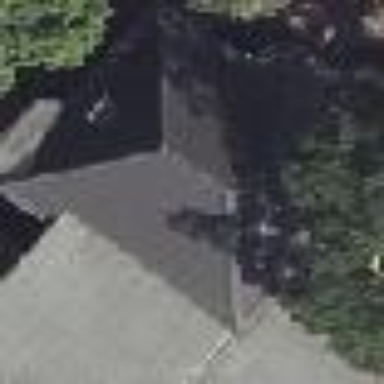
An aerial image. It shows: Commercial building with hipped roof.